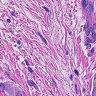
Metastatic tissue present: yes